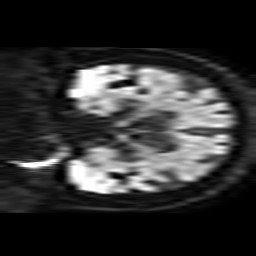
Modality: TRACE
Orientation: coronal
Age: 80
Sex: female
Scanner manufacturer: philips
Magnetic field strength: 3 T
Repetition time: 4.04 s
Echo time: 0.05933 s